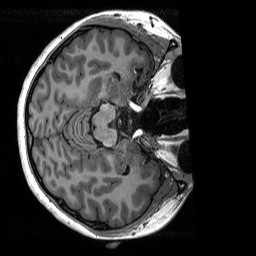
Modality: T1w
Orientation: axial
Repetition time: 8 s
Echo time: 0.066 s